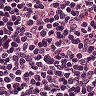
Metastatic tissue present: no